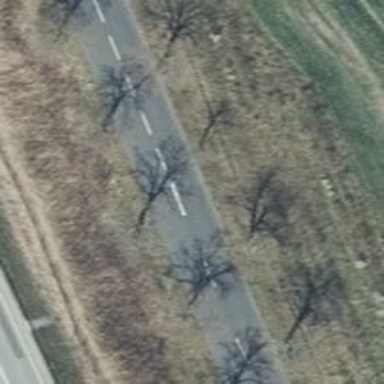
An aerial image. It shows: Row of deciduous broadleaved trees.